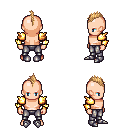
a pixel art fantasy rpg character, male body template, human, light skin, gold arm armor, metal pants, light blonde mohawk hairstyle, metal boots, four views (front, back, left, right), 2x2 character sprite sheet, small pixel art, hard edges, no anti-aliasing